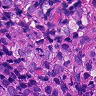
Metastatic tissue present: yes